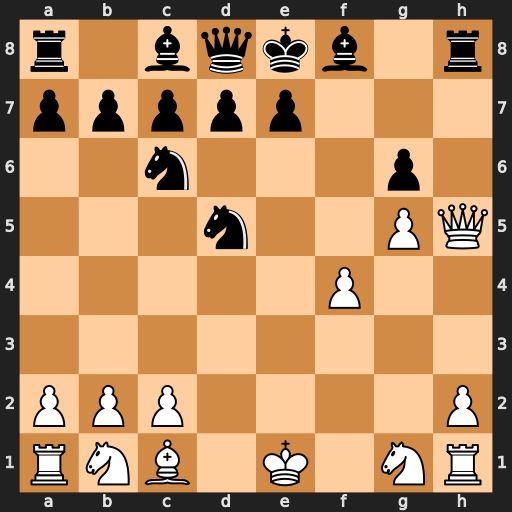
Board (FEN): r1bqkb1r/ppppp3/2n3p1/3n2PQ/5P2/8/PPP4P/RNB1K1NR
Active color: w
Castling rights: KQkq
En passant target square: -
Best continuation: Qxg6#